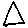
Label: triangle